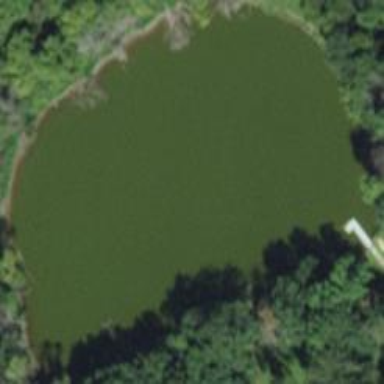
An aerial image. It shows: Peaceful pond surrounded by nature.